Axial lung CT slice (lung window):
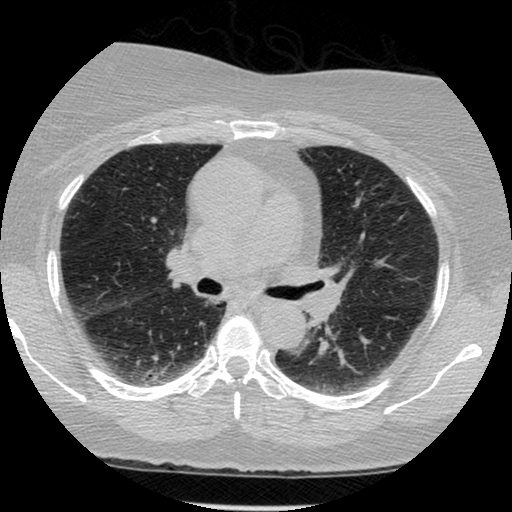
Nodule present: no